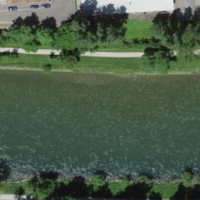
EUNIS habitat code: 15
Species observed at this site:
Prunus padus